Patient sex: M
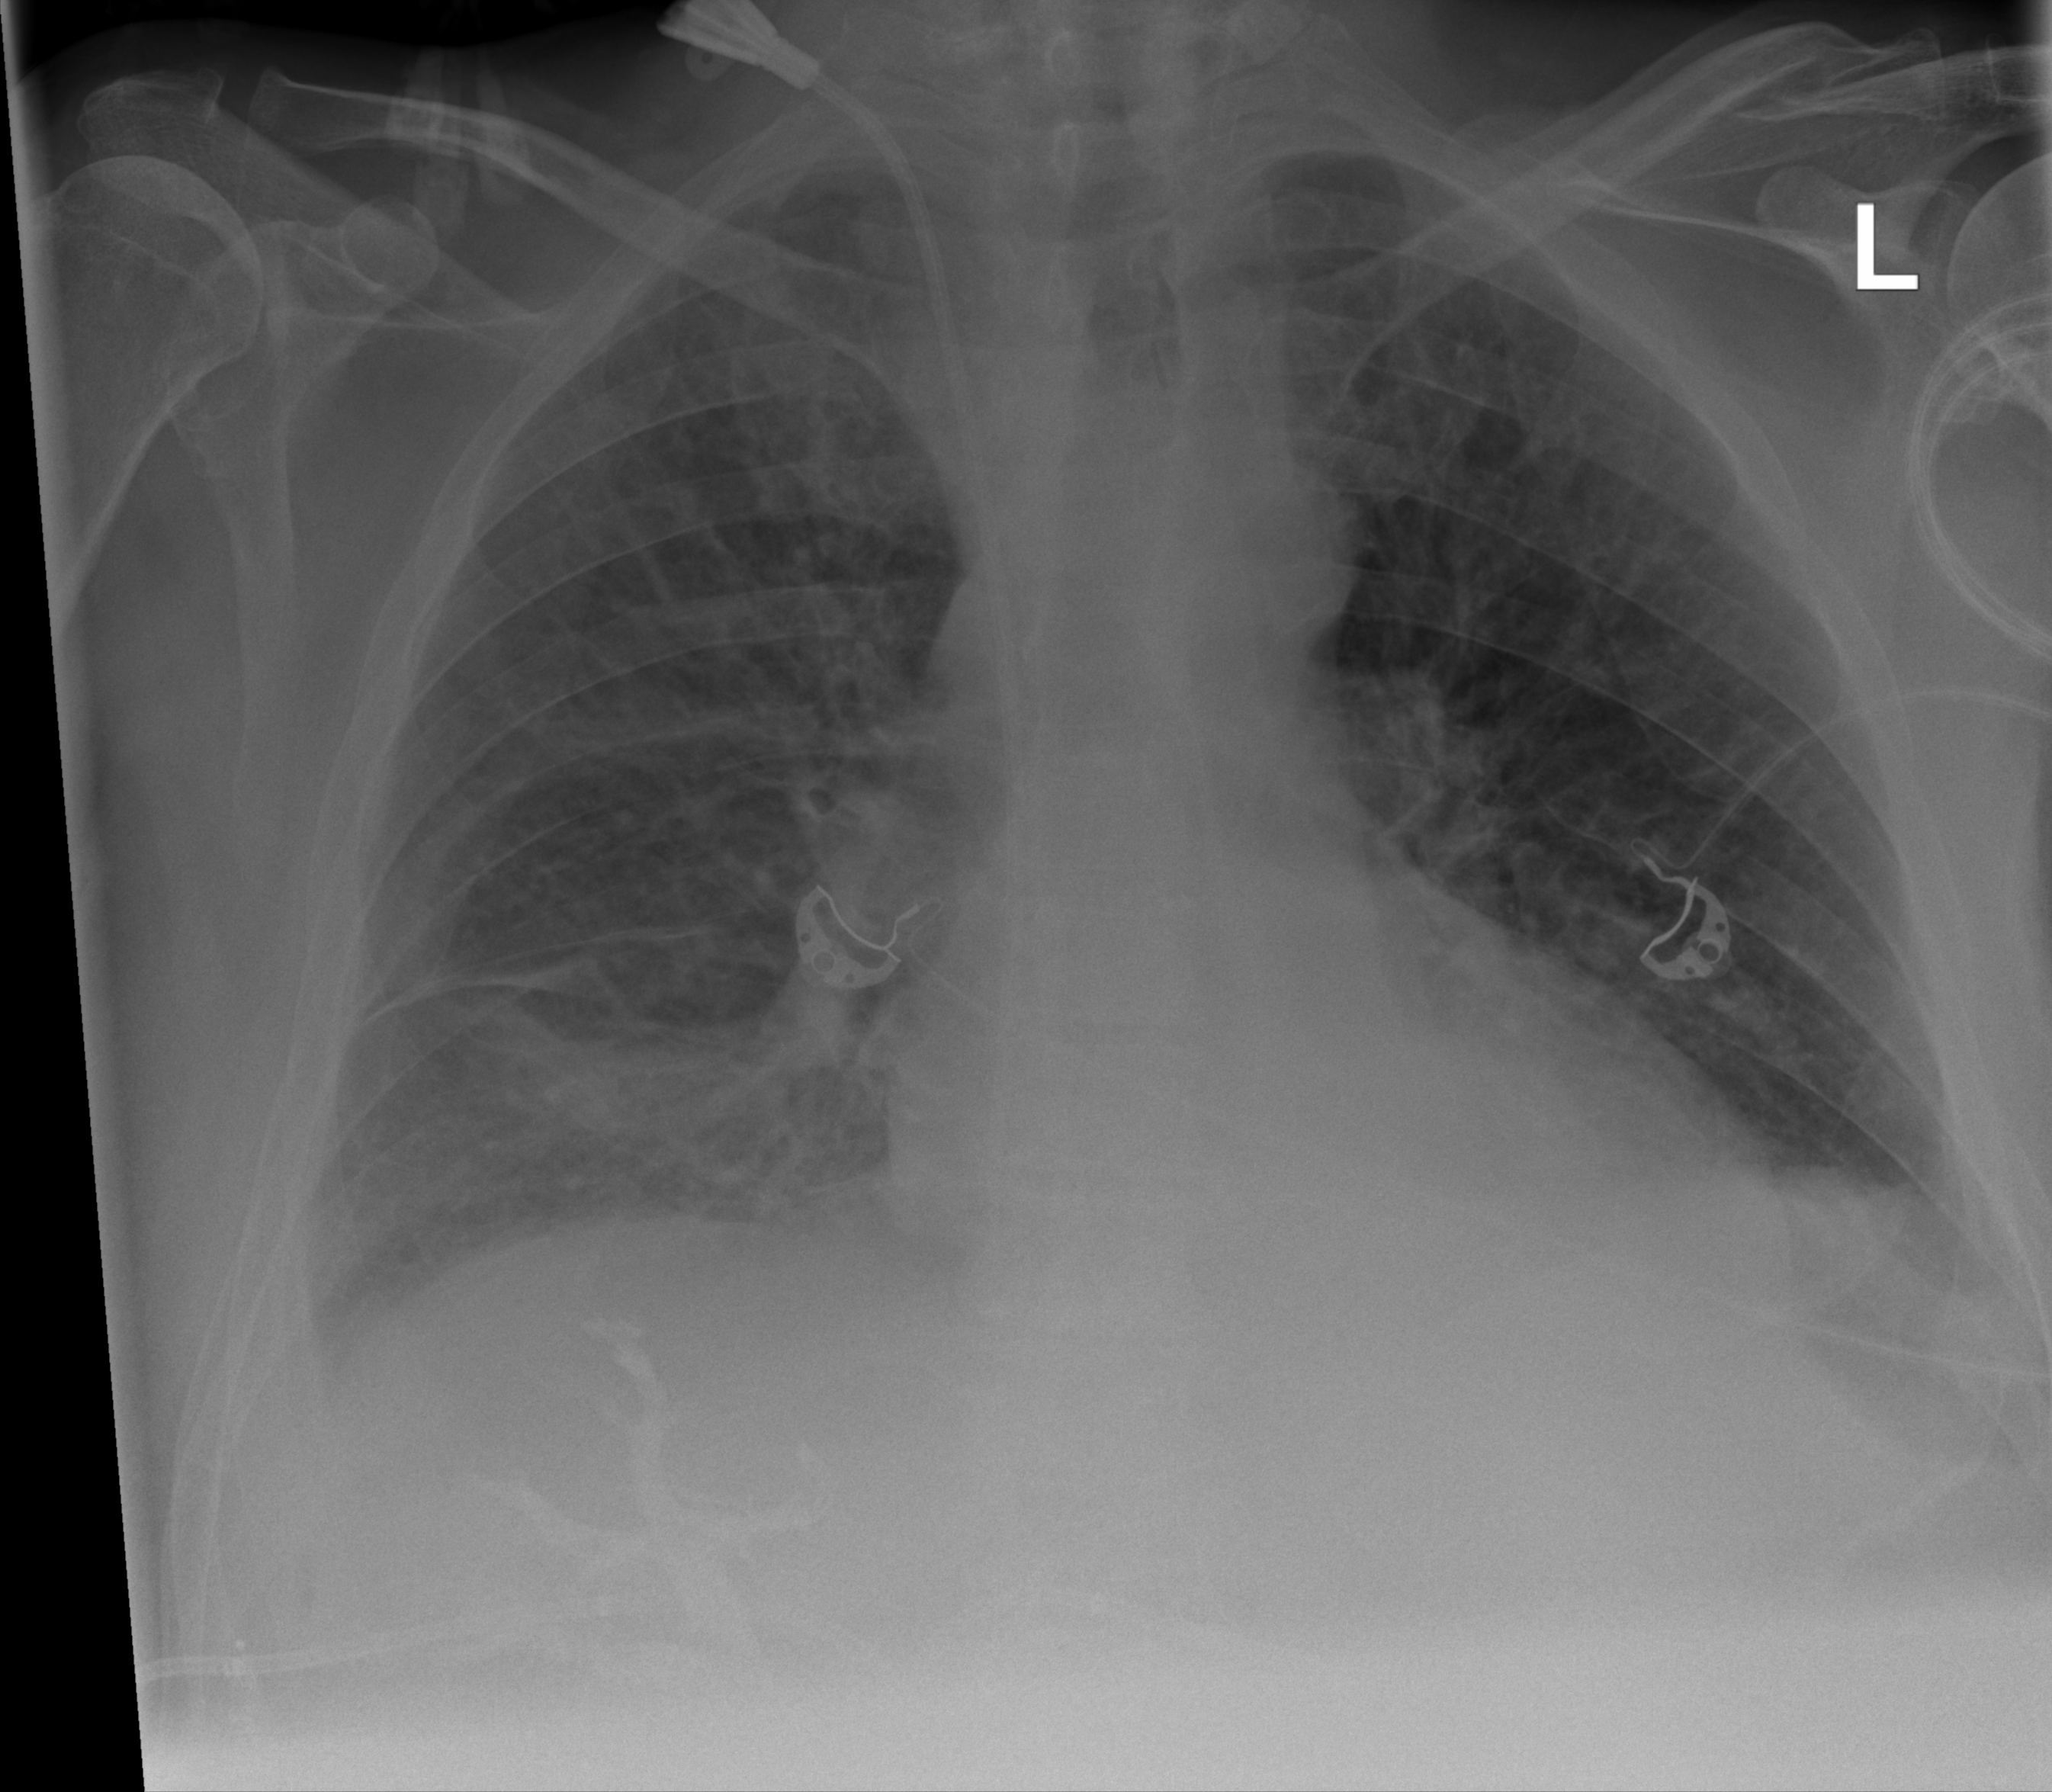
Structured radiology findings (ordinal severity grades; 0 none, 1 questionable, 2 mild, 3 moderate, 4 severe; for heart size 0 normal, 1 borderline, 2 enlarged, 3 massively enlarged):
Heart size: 2
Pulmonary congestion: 0
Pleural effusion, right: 0
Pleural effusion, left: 1
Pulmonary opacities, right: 2
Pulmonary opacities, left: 0
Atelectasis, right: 2
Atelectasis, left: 2